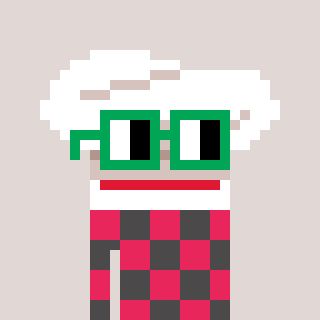
a pixel art character with square green glasses, a chef hat-shaped head and a grayscale-colored body on a warm background